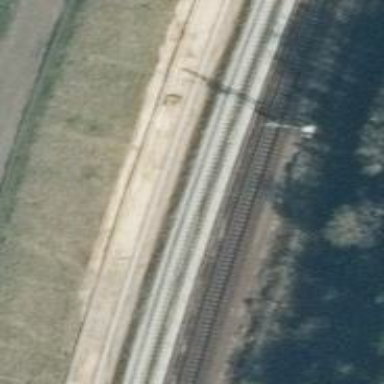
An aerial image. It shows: Railway track with contact line for electrification.